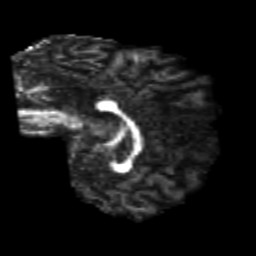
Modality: FA
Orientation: sagittal
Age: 21
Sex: male
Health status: healthy
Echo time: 0.074 s